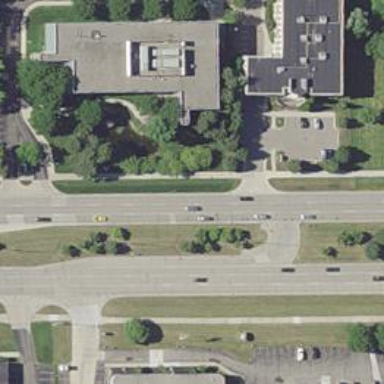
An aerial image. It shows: Primary highway with separate sidewalk.